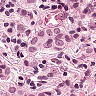
Metastatic tissue present: yes